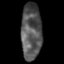
Tissue: skin
Cell type: Epithelial cells
Senescence score: 0.1478
Nuclear area (px): 1135
Mean DAPI intensity: 84.98